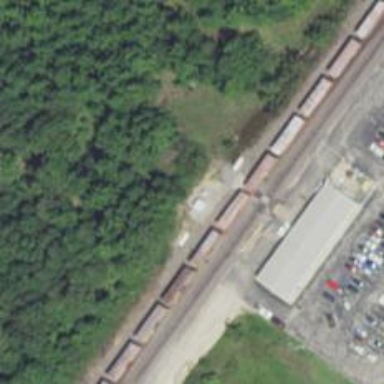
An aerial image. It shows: Railway crossover.